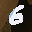
Label: 6